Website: crate-barrel
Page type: payment
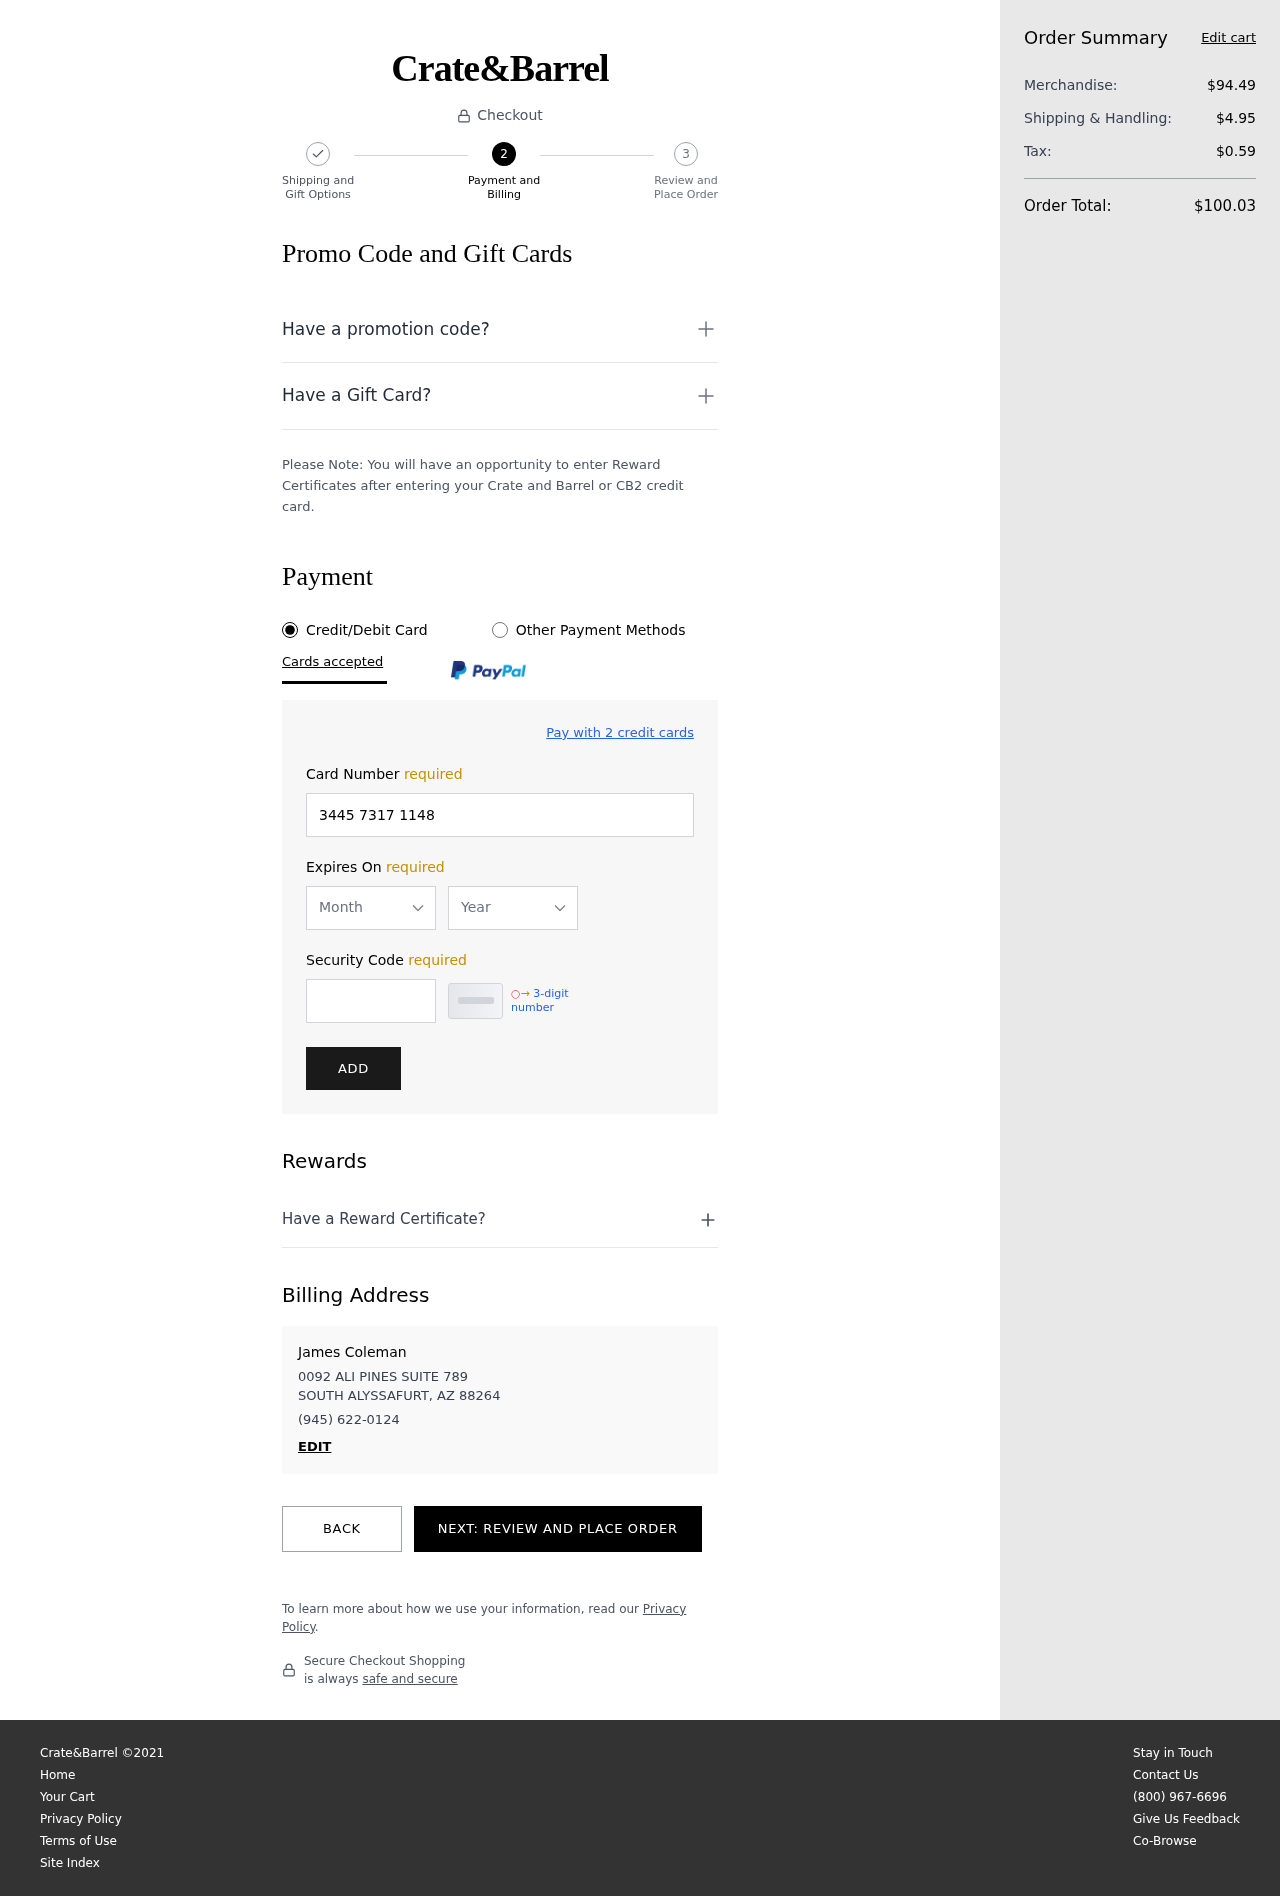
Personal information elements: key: PII_CARD_EXPIRY_MONTH
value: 05
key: PII_CARD_EXPIRY_YEAR
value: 29
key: PII_CITY_STATE_ZIP
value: SOUTH ALYSSAFURT, AZ 88264
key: PII_FULLNAME
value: James Coleman
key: PII_PHONE
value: (945) 622-0124
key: PII_STREET
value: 0092 ALI PINES SUITE 789
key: PII_CARD_NUMBER
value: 3445 7317 1148 043
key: PII_CARD_CVV
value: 8204
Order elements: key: ORDER_SUBTOTAL
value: $94.49
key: ORDER_SHIPPING_COST
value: $4.95
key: ORDER_TAX
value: $0.59
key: ORDER_TOTAL
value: $100.03